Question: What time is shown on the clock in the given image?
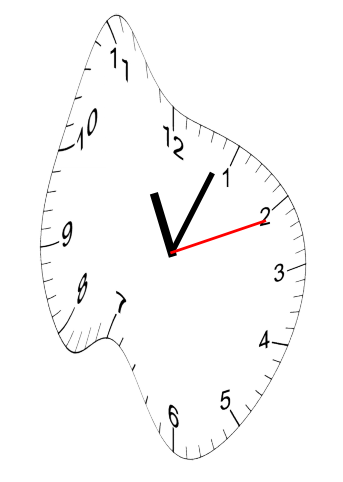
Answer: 11:04:11